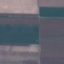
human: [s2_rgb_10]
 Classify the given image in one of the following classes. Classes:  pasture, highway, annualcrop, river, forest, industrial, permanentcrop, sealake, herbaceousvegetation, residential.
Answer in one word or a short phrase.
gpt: AnnualCrop